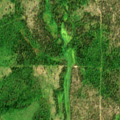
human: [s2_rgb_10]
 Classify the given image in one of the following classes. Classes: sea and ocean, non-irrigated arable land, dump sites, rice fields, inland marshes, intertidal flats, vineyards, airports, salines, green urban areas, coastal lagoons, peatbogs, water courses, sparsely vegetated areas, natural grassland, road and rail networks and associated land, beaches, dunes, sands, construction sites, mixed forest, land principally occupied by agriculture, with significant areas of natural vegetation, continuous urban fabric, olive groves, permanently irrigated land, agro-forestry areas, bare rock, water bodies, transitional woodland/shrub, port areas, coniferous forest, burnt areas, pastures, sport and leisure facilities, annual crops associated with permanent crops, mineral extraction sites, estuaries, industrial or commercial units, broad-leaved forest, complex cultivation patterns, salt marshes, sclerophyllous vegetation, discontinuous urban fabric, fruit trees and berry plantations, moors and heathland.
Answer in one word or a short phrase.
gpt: coniferous forest